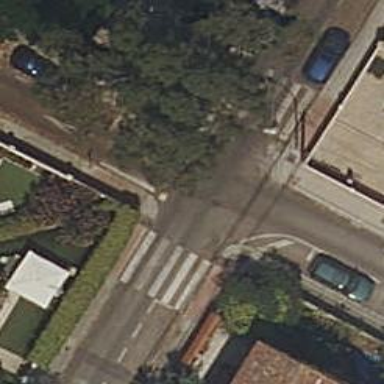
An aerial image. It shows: Road with "give way" sign.